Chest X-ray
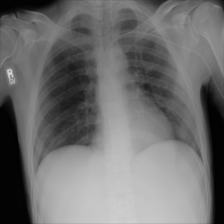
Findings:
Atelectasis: negative
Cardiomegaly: negative
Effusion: negative
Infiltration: negative
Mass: negative
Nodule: negative
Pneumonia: negative
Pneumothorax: negative
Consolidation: negative
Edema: negative
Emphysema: negative
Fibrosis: negative
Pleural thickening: negative
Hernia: negative